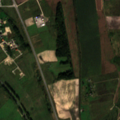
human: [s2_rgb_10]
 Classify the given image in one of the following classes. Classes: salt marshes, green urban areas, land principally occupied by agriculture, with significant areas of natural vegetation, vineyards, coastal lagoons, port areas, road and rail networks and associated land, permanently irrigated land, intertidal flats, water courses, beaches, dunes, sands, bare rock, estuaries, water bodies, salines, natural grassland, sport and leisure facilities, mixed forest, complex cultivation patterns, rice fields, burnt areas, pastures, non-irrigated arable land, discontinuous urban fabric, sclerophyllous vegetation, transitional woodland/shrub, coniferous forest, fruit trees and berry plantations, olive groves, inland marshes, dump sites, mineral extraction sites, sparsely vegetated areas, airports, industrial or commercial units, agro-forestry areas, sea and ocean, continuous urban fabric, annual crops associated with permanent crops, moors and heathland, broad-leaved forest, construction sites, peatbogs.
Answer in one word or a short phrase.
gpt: discontinuous urban fabric, non-irrigated arable land, pastures, complex cultivation patterns, land principally occupied by agriculture, with significant areas of natural vegetation